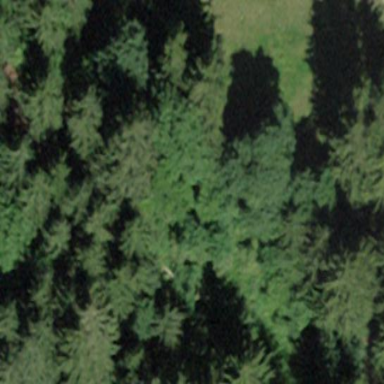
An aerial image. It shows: Forest area.